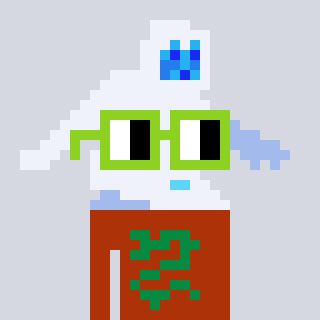
a pixel art character with square light green glasses, a yeti-shaped head and a hotbrown-colored body on a cool background